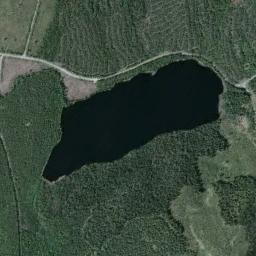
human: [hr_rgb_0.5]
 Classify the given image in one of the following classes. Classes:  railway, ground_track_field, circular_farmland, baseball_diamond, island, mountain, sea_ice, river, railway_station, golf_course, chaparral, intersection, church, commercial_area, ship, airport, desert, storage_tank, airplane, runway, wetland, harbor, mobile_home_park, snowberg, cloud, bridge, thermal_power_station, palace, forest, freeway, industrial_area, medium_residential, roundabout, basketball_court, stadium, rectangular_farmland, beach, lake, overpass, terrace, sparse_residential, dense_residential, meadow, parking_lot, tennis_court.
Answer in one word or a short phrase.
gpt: lake